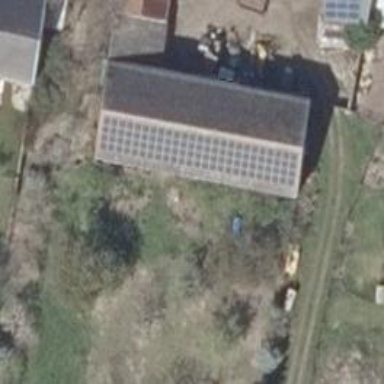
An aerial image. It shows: Solar photovoltaic panel generator placed on roof.